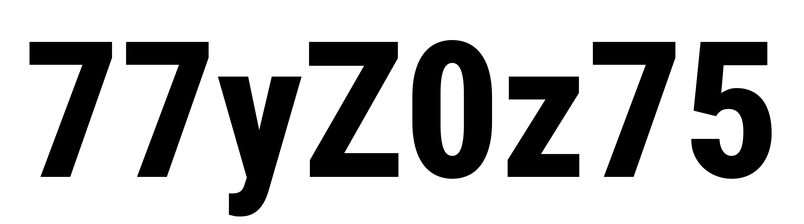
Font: Roboto_Condensed_ExtraBold